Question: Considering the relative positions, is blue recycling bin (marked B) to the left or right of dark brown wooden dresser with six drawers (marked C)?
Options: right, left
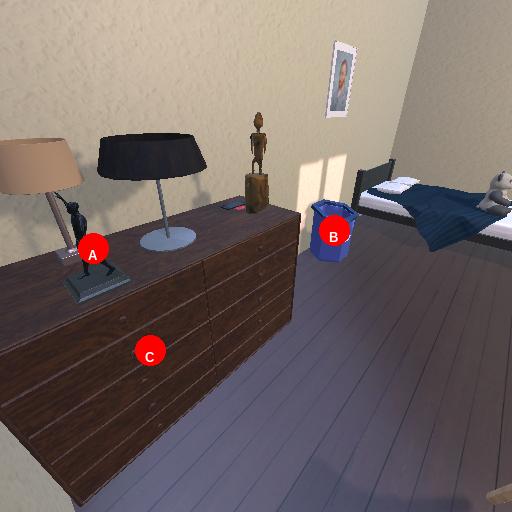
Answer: right